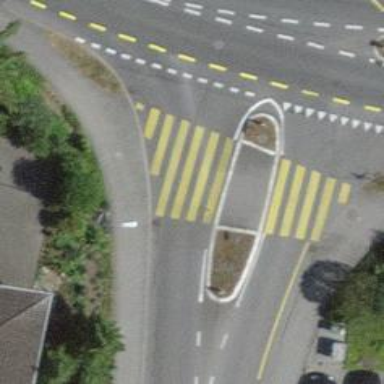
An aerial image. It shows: Traffic island located on footway.